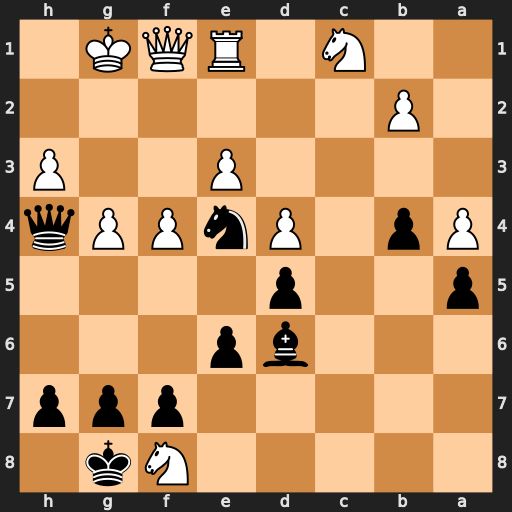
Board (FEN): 5Nk1/5ppp/3bp3/p2p4/Pp1PnPPq/4P2P/1P6/2N1RQK1
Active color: b
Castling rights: -
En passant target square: -
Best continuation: Qg3+ Kh1 Nf2+ Qxf2 Qxf2